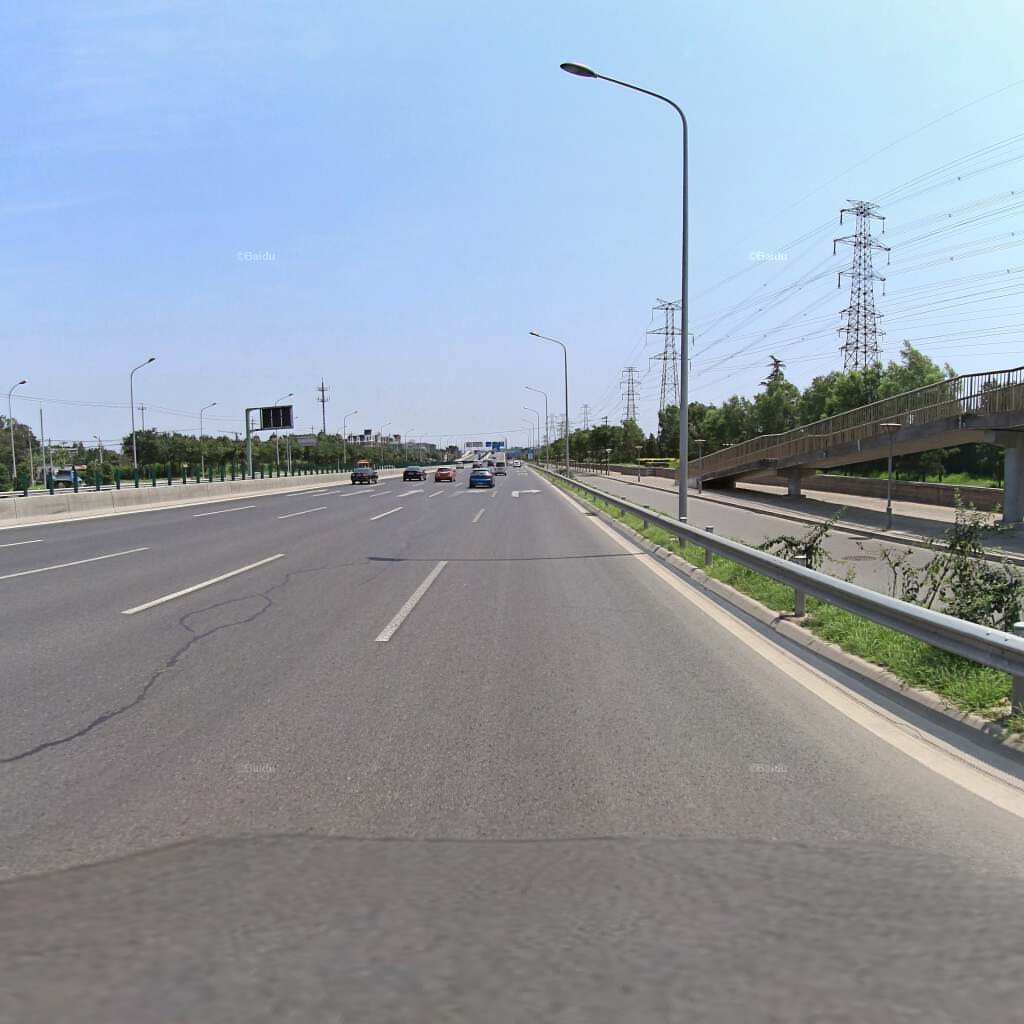
Region: Haidian
Road damage annotations: longitudinal patch, longitudinal patch, longitudinal patch